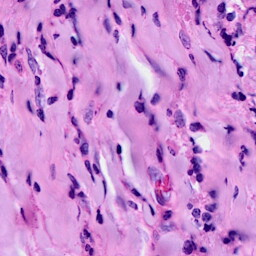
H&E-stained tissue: Breast